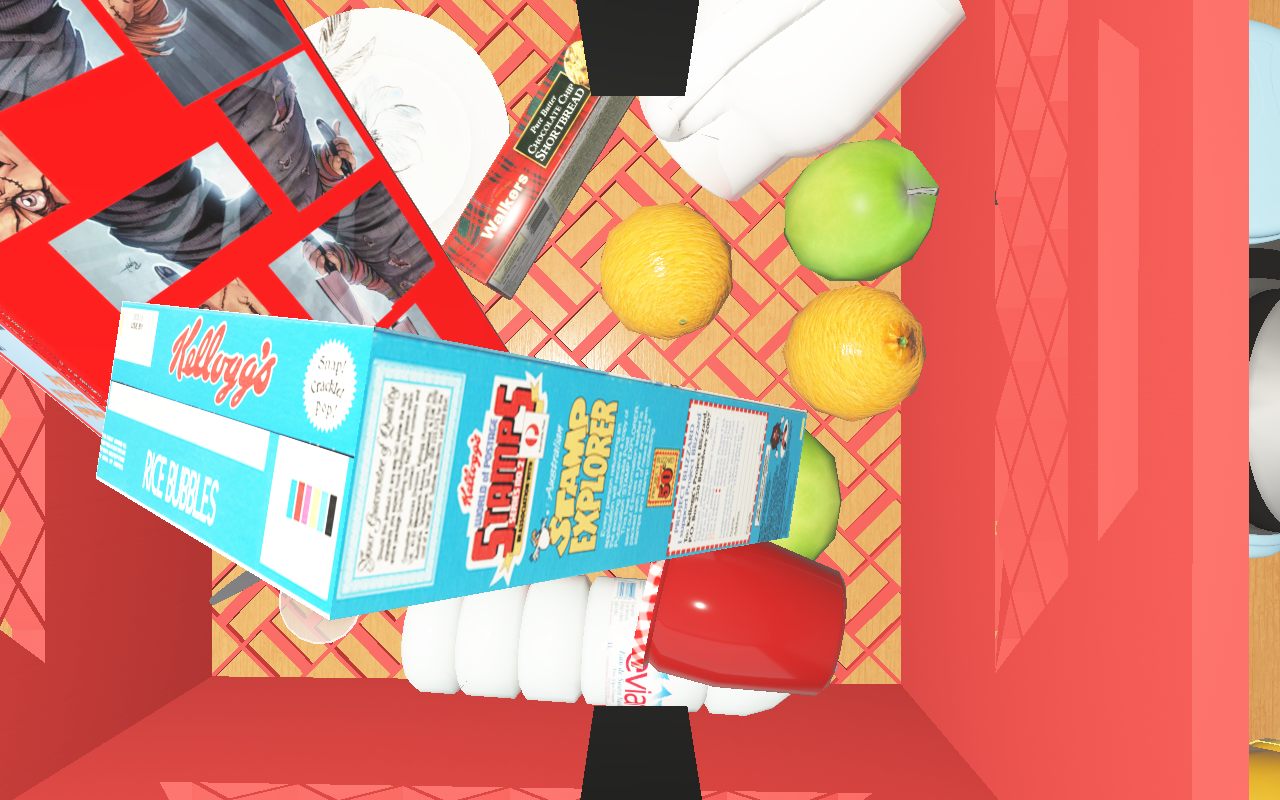
Objects in the scene:
carafe
apple
apple
orange
orange
jam jar
cereal box
biscuit box